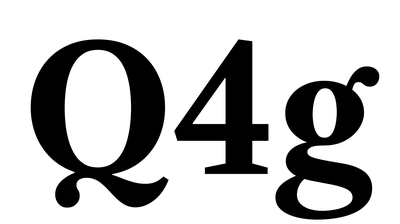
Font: LibreCaslonText_Bold